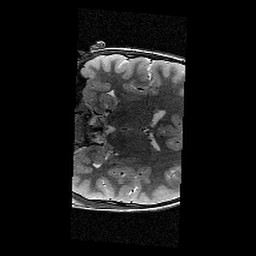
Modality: T2w
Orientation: coronal
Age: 11
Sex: male
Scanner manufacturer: siemens
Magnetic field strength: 3 T
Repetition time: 9.23 s
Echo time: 0.067 s